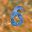
Label: 6